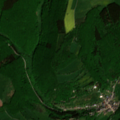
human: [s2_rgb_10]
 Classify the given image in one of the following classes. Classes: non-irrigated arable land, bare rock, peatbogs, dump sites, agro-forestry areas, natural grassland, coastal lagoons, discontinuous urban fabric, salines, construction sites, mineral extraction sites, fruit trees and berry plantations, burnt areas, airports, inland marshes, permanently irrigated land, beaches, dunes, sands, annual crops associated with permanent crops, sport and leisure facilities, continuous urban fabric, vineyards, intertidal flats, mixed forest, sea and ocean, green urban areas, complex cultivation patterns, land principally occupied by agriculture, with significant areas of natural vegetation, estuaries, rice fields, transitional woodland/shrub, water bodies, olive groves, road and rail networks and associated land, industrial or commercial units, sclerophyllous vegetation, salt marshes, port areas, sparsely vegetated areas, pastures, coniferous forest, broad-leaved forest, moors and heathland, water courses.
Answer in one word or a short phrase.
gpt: non-irrigated arable land, pastures, land principally occupied by agriculture, with significant areas of natural vegetation, broad-leaved forest